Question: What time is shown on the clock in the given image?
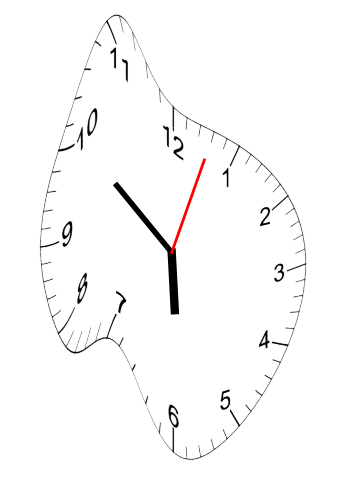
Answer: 05:51:03